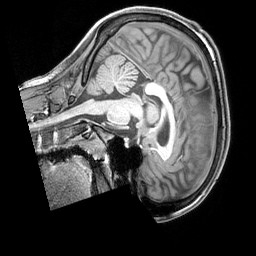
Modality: T1w
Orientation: sagittal
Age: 19
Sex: female
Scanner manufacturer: siemens
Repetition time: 2.3 s
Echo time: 0.00226 s